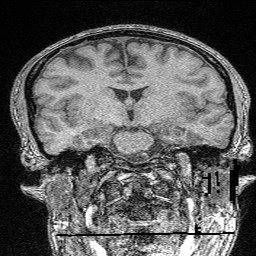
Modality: FLASH
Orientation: sagittal
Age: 25
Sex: male